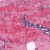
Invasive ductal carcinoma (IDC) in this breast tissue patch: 0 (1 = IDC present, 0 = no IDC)